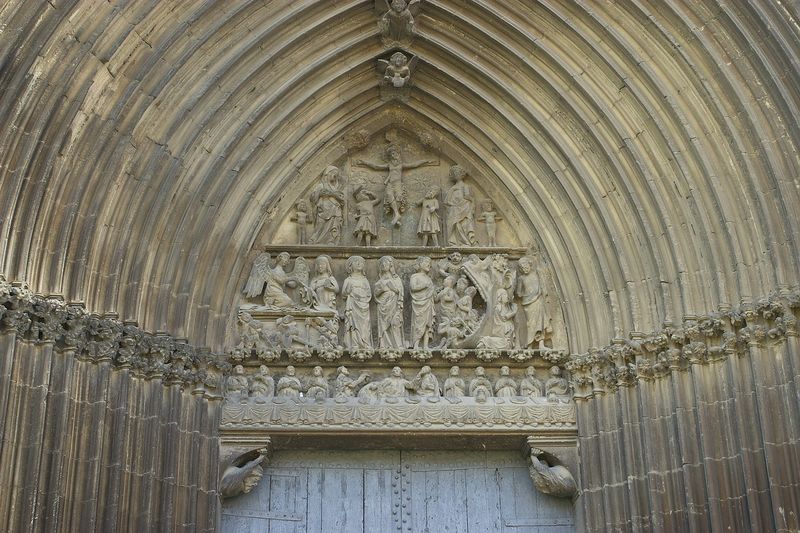
Titel: San Sepulco in Estella
Standort: Estella, San Sepulco (EU - E)
Schlagwörter: frauen, frankreich, holz, säulen, tür, architektur, stein, kirche, figur, engel, relief, bogen, figuren, spitz, tor, foto, kreuz, kapitell, portal, skulpturen, statuen, dienste, gotisch, spitzbogen, christus, jesus, kreuzigung, konsole, heilige, abendmahl, wal, gekreuzigt, tympanon, apostel, jonas, boigen, 1180, 1220